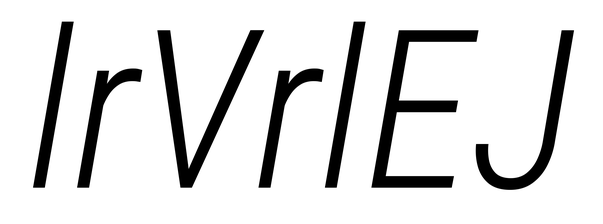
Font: Roboto-Italic_Condensed_Light_Italic